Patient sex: M
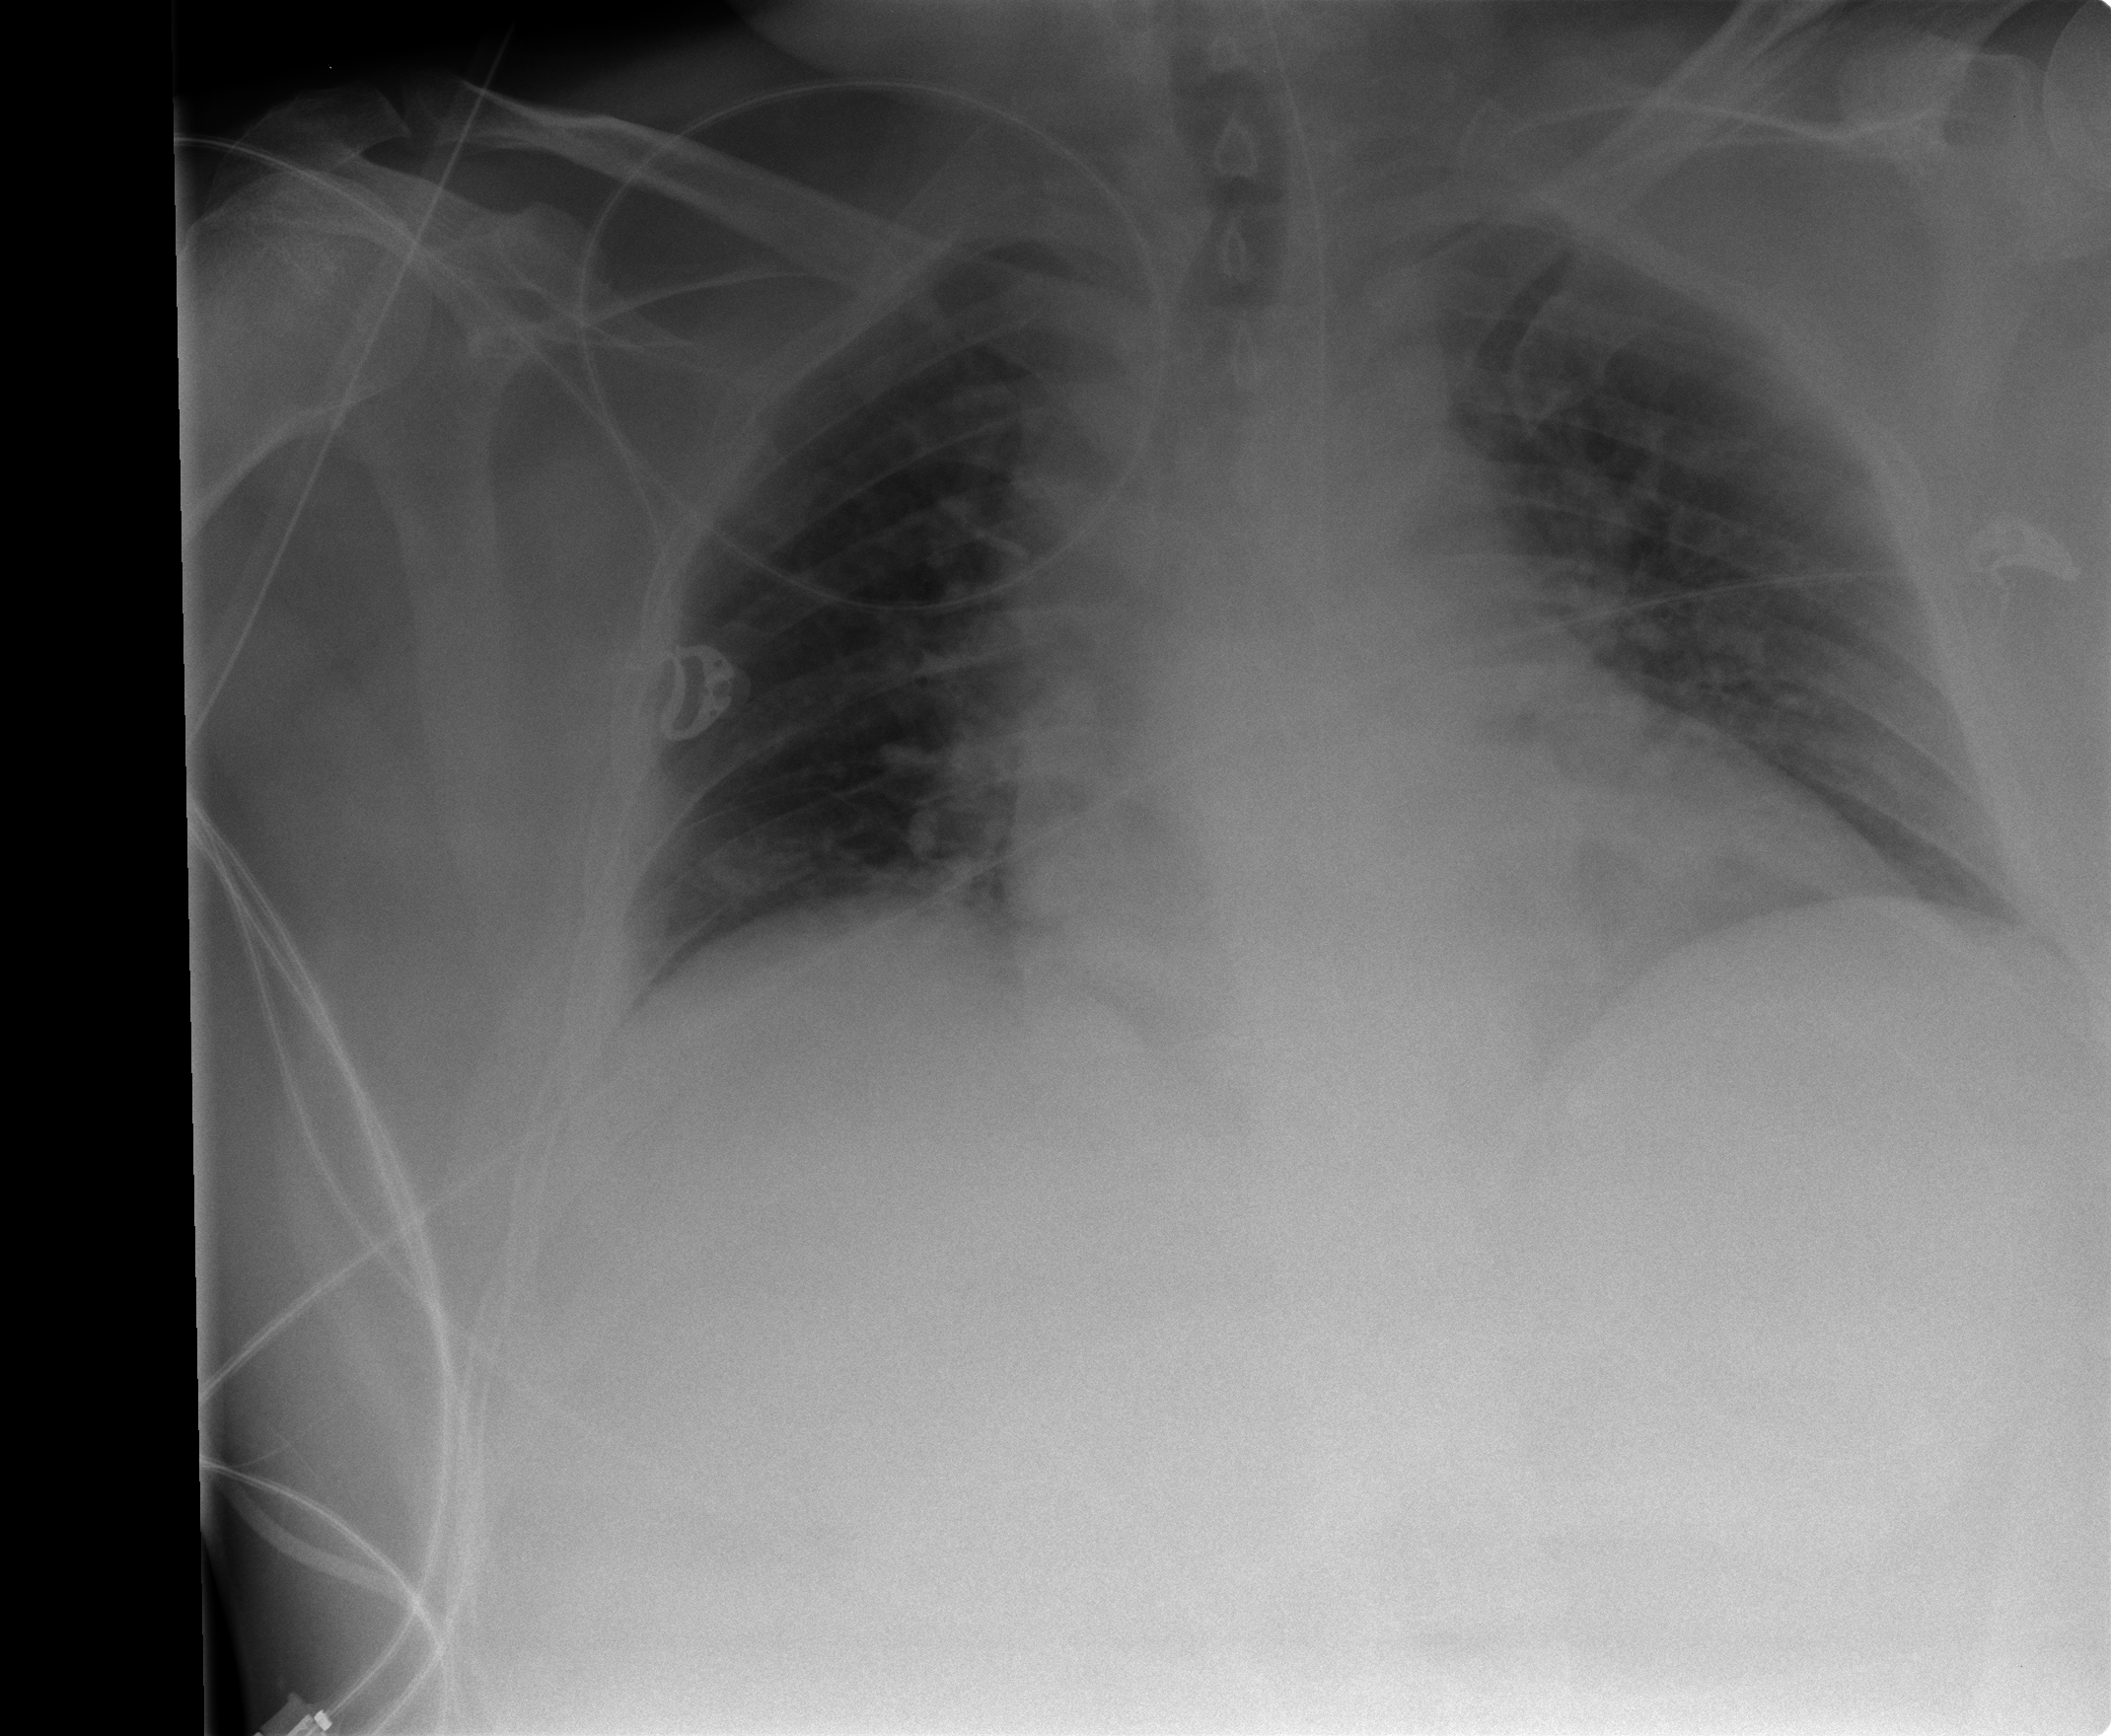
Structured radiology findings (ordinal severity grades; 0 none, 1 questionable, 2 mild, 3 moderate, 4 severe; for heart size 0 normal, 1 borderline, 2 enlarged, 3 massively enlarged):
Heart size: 2
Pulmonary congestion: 2
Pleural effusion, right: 0
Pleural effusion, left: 0
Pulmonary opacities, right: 0
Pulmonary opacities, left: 0
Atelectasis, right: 0
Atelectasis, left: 0